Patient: sex M, age 62
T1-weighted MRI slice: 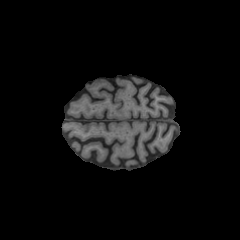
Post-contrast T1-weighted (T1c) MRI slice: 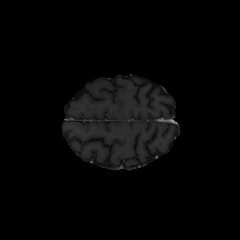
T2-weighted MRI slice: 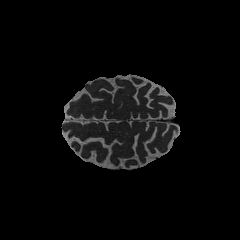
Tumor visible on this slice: no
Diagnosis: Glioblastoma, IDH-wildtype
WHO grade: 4